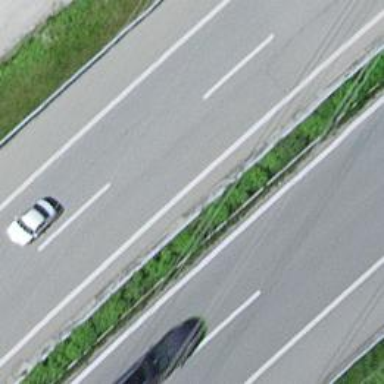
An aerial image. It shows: Asphalt motorway.